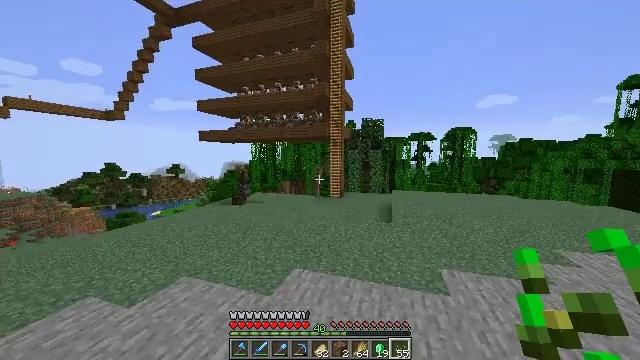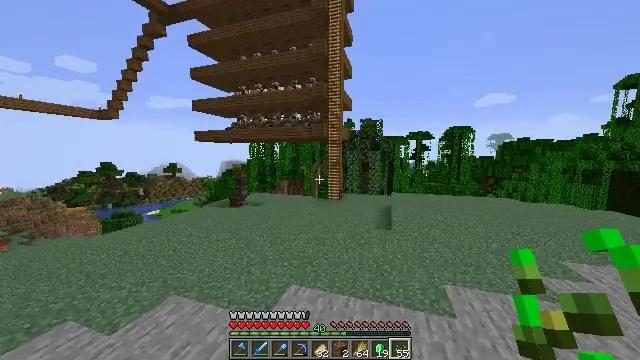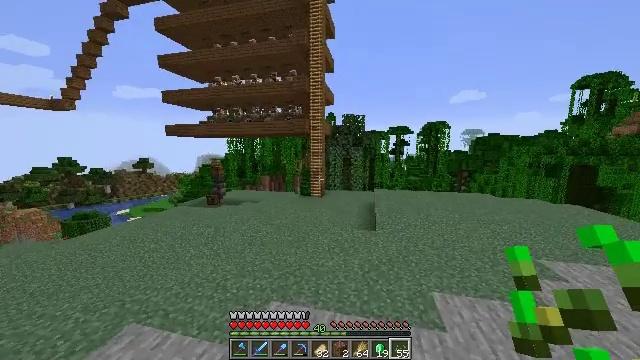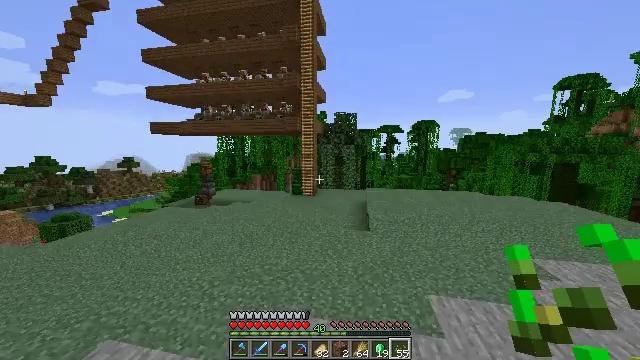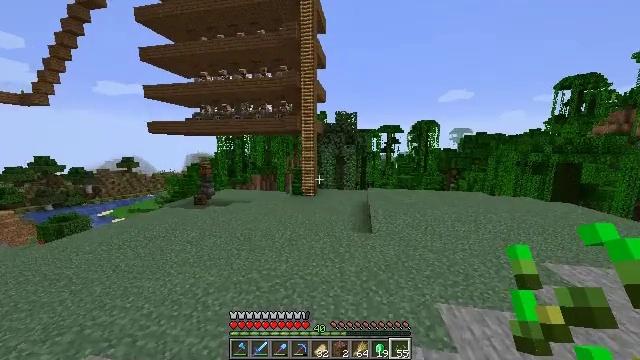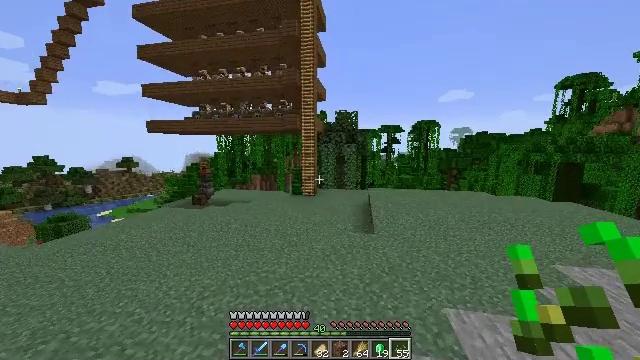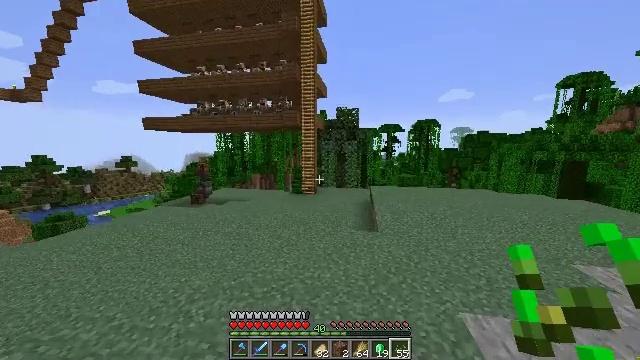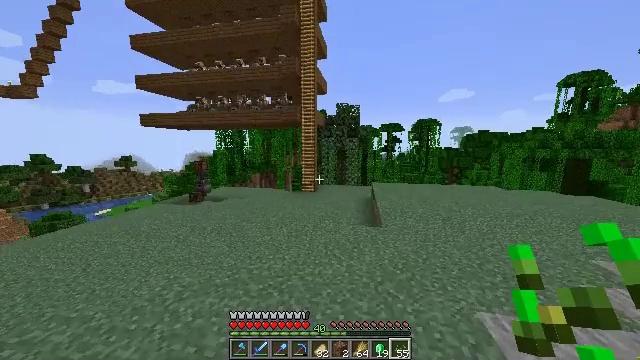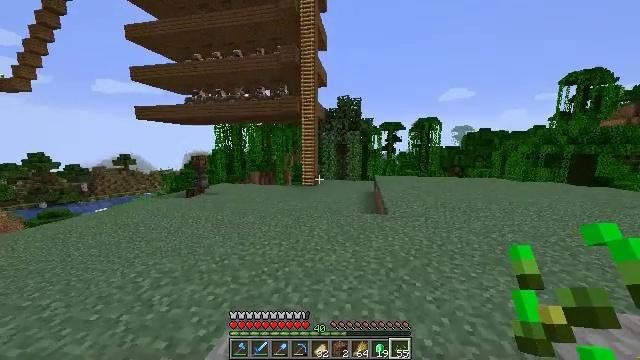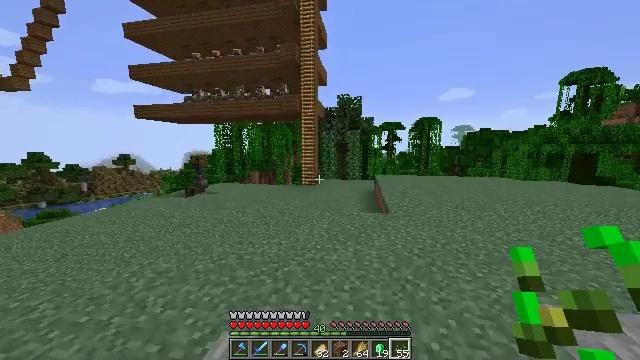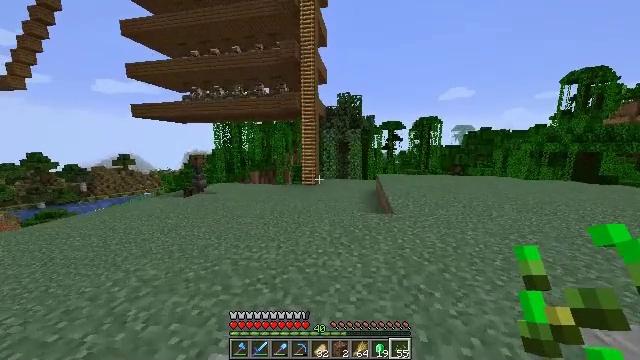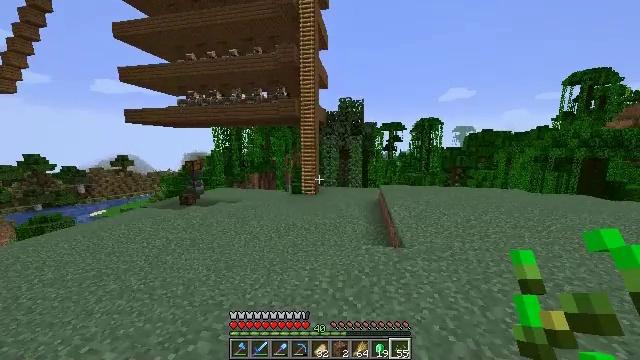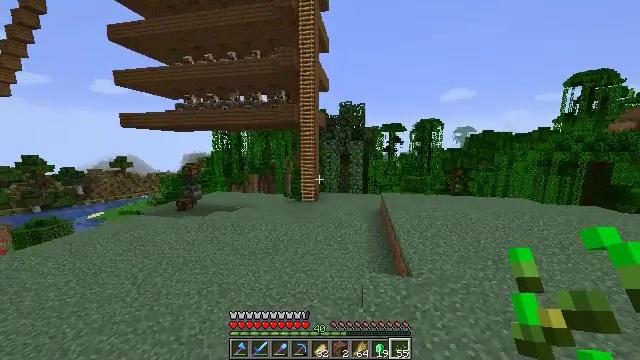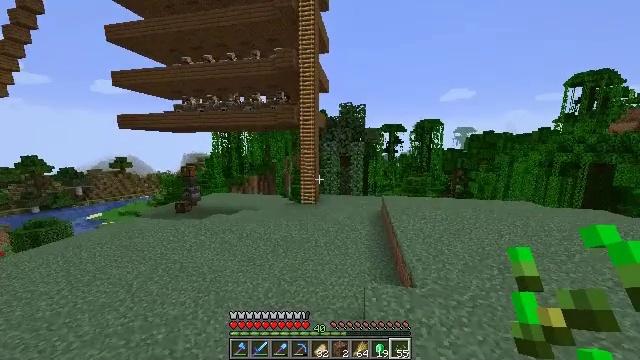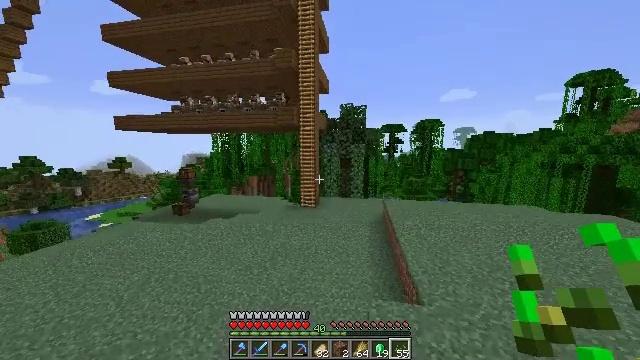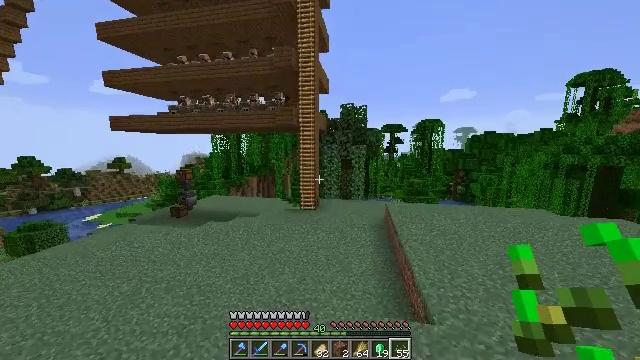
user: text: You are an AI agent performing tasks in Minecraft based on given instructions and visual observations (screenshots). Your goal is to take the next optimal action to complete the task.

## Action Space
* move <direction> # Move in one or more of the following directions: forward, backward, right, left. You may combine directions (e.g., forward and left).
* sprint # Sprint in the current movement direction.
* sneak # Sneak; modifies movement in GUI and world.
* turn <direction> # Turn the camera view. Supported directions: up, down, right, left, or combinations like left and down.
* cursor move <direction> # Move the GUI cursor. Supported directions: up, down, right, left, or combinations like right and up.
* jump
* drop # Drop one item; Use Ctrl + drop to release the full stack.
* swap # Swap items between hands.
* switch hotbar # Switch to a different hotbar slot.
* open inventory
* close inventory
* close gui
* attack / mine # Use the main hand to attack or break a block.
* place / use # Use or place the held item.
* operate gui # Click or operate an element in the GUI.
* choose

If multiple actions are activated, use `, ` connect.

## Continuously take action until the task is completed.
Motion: motion action
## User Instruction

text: Make a diamond hoe with sticks and diamonds.
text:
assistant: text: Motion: move forward, jump
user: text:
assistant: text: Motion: move forward, turn right and down, jump
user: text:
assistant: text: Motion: move forward, turn right, jump
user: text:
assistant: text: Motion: move forward, jump
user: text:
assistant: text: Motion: move forward, jump
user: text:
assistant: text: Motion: move forward, jump
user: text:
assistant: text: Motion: move forward, jump
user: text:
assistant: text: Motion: move forward, sprint, jump
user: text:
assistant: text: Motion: move forward, sprint, jump
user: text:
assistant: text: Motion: move forward, sprint, jump
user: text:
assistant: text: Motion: move forward, sprint, jump
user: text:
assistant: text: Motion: move forward, jump
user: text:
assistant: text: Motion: move forward, jump
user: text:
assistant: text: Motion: move forward, jump
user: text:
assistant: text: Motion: move forward, jump
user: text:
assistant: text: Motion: move forward, jump
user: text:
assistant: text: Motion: move forward, jump
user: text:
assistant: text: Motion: move forward, jump
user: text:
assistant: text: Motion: move forward, sprint, jump
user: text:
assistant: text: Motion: move forward, sprint, jump
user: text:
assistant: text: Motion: move forward, sprint, jump
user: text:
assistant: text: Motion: move forward, turn down, jump
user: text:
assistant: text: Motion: move forward, turn down, jump
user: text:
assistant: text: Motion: move forward, jump
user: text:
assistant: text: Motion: move forward, jump
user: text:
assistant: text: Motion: move forward, jump
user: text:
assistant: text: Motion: move forward, jump
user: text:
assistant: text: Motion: move forward, jump
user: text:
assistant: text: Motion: move forward, jump
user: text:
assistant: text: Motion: move forward, jump